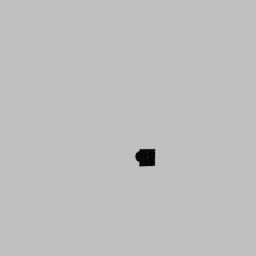
Label: furniture